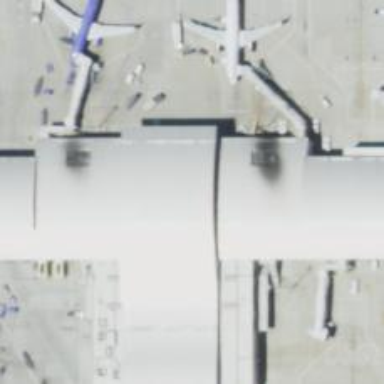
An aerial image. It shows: Information terminal.